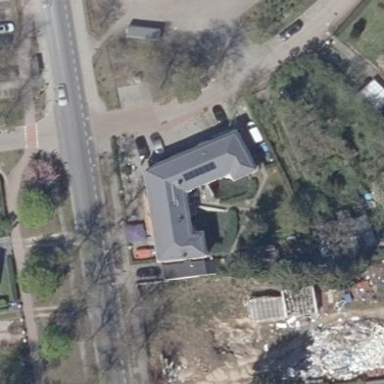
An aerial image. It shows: Building that houses restaurant.